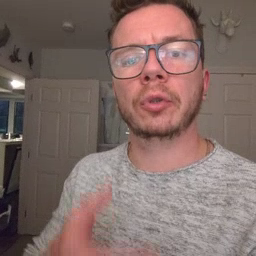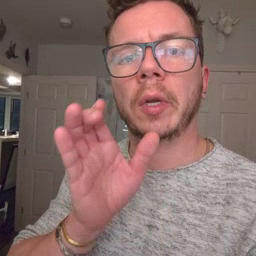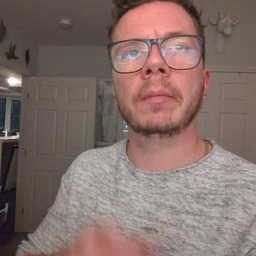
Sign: drink